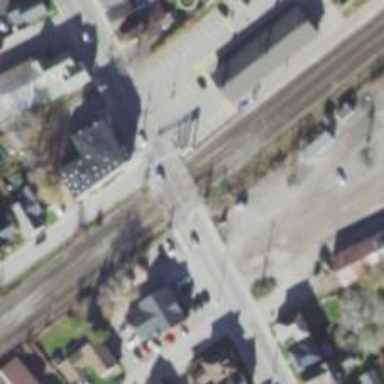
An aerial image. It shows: Crossing for the railway.